Question: I have plist stored in the 'Document Directory',how to call in 'UITableView' if it stored in Document Directory

.
This is how I read from the plist.
In 'ViewDidLoad'
'''
- (void)viewDidLoad {
NSArray *documentPaths = NSSearchPathForDirectoriesInDomains(NSDocumentDirectory,
NSUserDomainMask, YES);
NSString *documentsDirectory = [documentPaths objectAtIndex:0];
NSString *documentPlistPath = [documentsDirectory stringByAppendingPathComponent:@"p.plist"];
NSDictionary *dict = [NSDictionary dictionaryWithContentsOfFile:documentPlistPath];
NSArray *valueArray = [dict objectForKey:@"title"];
self.mySections = valueArray;
[super viewDidLoad];
}
- (NSInteger)numberOfSectionsInTableView:(UITableView *)tableView
{
//Return the number of sections.
return [self.mySections count];
}
- (NSInteger)tableView:(UITableView *)tableView numberOfRowsInSection:(NSInteger)section
{
// Return the number of rows in the section.
NSString *key = [self.mySections objectAtIndex:section];
NSArray *dataInSection = [self.myData objectForKey:key];
return [dataInSection count];
}
-(NSString *)tableView:(UITableView *)tableView titleForHeaderInSection:(NSInteger)section {
NSString *key = [self.mySections objectAtIndex:section];
return [NSString stringWithFormat:@"%@", key];
}
-(NSArray *)sectionIndexTitlesForTableView:(UITableView *)tableView {
return self.mySections;
}
- (UITableViewCell *)tableView:(UITableView *)tableView cellForRowAtIndexPath:(NSIndexPath *)indexPath
{
static NSString *CellIdentifier = @"Cell";
UITableViewCell *cell = [tableView dequeueReusableCellWithIdentifier:CellIdentifier];
if (cell == nil) {
cell = [[UITableViewCell alloc] initWithStyle:UITableViewCellStyleValue1 reuseIdentifier:CellIdentifier] ;
}
// Configure the cell...
NSUInteger section = [indexPath section];
NSUInteger row = [indexPath row];
NSString *key = [self.mySections objectAtIndex:section];
NSDictionary *dataForSection = [[self.myData objectForKey:key] objectAtIndex:0];
NSArray *array=dataForSection.allKeys;
cell.textLabel.text = [[dataForSection allKeys] objectAtIndex:row];
cell.detailTextLabel.text=[dataForSection valueForKey:[array objectAtIndex:indexPath.row]];
return cell;
}
'''
when i 'NSlog' 'valueArray' output is
'( { pass = tryrt; title = tyr; }, { pass = tryrt; title = tyr; }, { pass = tryrt; title = tyr; }, { pass = tryrt546546; title = tyr; } )'
that means problem is in
'cellForRowAtIndexPath'
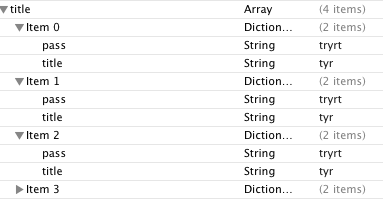
Answer: '''
- (NSInteger)numberOfSectionsInTableView:(UITableView *)tableView
{
//Return the number of sections.
return [self.mySections count];
}
- (NSInteger)tableView:(UITableView *)tableView numberOfRowsInSection:(NSInteger)section
{
// Return the number of rows in the section.
NSArray *allKeys = [[self.mySections objectAtIndex:section] allKeys];
return [allKeys count];
}
- (UITableViewCell *)tableView:(UITableView *)tableView cellForRowAtIndexPath:(NSIndexPath *)indexPath
{
static NSString *CellIdentifier = @"Cell";
UITableViewCell *cell = [tableView dequeueReusableCellWithIdentifier:CellIdentifier];
if (cell == nil) {
cell = [[UITableViewCell alloc] initWithStyle:UITableViewCellStyleValue1 reuseIdentifier:CellIdentifier] ;
}
// Configure the cell...
NSUInteger section = [indexPath section];
NSUInteger row = [indexPath row];
NSArray *allKeys = [[self.mySections objectAtIndex:section] allKeys];
cell.textLabel.text = [[self.mySections objectAtIndex:section] objectForKey:[allKeys objectAtIndex:0]];
cell.detailTextLabel.text=[[self.mySections objectAtIndex:section] objectForKey:[allKeys objectAtIndex:1]];
return cell;
}
'''